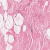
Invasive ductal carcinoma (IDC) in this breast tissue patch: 0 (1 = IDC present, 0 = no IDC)